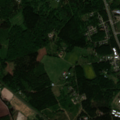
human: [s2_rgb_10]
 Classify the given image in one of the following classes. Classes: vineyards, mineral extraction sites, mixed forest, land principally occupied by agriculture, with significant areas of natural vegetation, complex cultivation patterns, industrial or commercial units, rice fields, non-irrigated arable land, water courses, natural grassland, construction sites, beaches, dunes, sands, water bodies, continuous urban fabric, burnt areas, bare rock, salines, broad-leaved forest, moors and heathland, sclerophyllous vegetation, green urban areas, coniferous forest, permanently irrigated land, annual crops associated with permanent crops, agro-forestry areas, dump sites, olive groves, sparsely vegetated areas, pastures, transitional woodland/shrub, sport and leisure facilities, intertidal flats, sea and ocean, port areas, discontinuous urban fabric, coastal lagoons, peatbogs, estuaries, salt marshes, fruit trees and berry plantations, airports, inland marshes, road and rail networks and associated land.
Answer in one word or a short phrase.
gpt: discontinuous urban fabric, land principally occupied by agriculture, with significant areas of natural vegetation, broad-leaved forest, mixed forest